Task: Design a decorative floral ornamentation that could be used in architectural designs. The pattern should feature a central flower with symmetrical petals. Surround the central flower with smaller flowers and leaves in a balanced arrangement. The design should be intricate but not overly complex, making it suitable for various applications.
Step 1756:
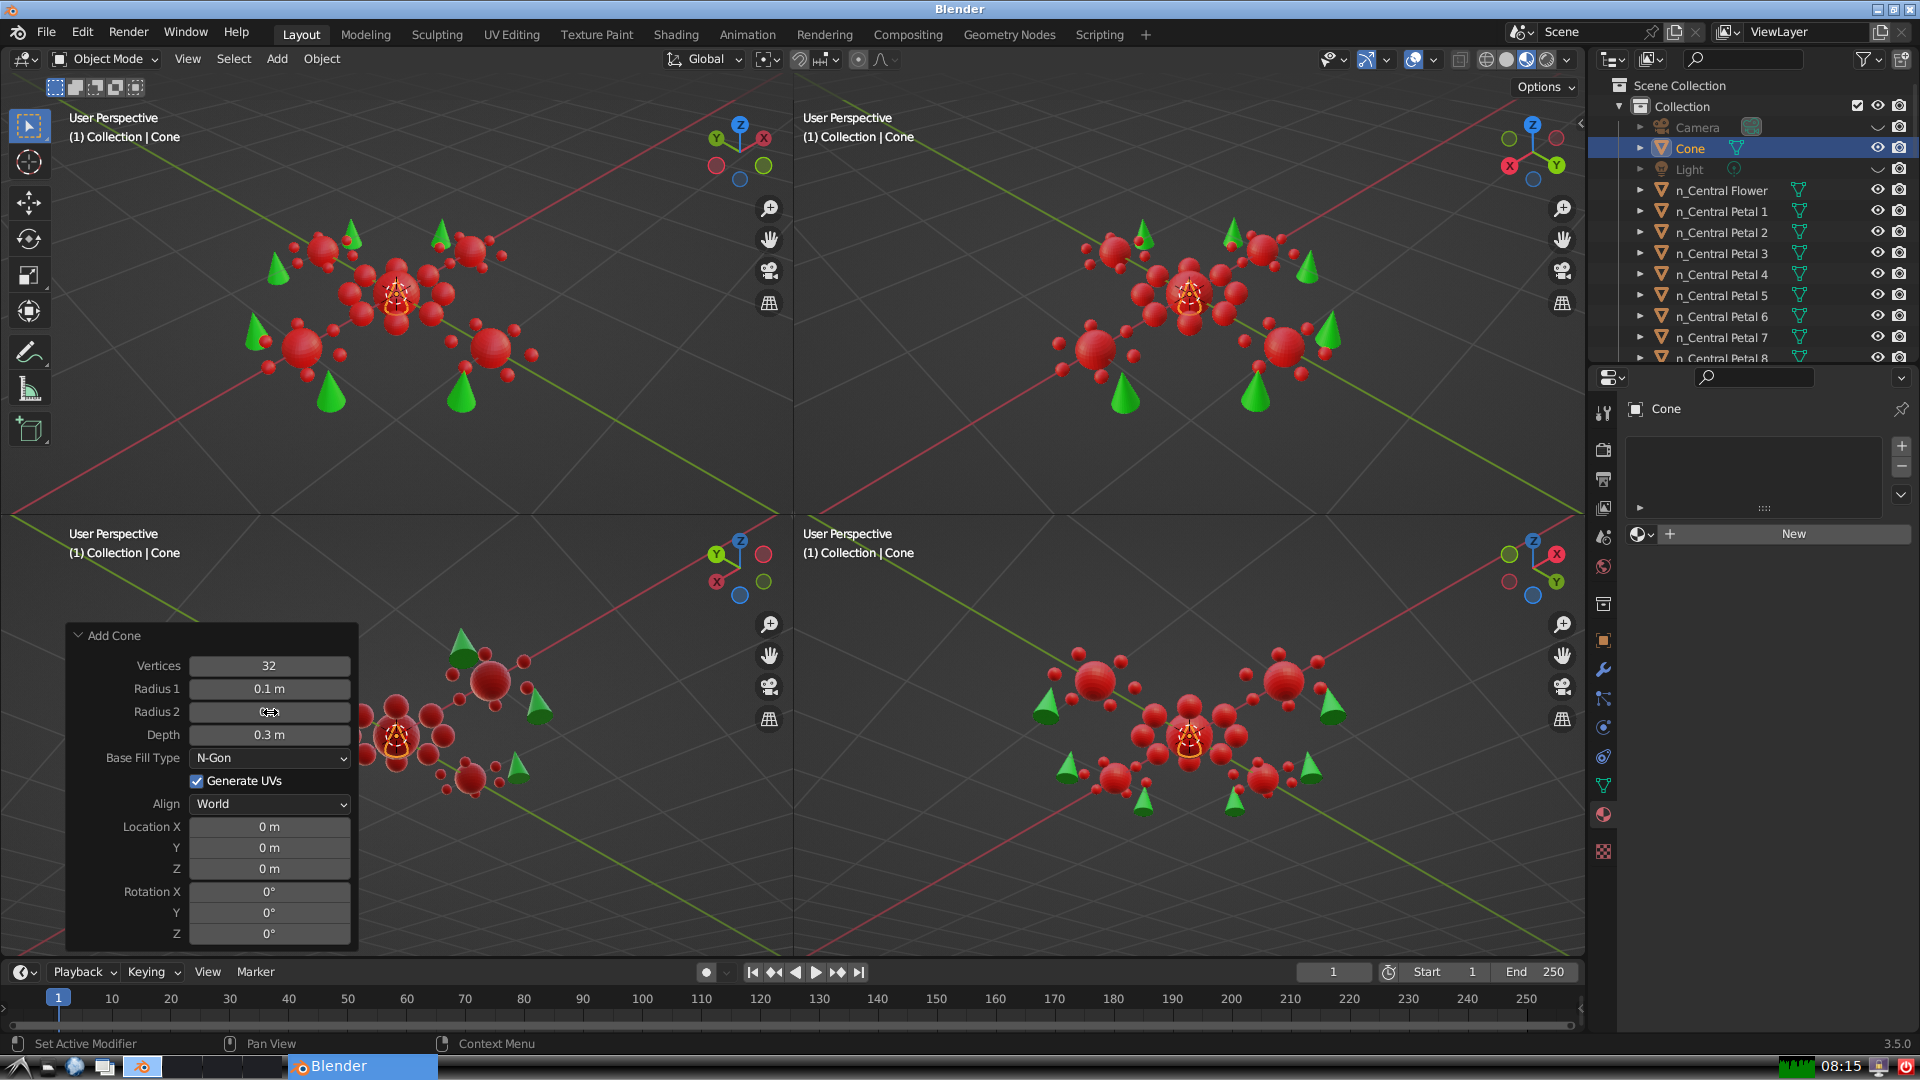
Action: {"mouse_move": [960, 540]}